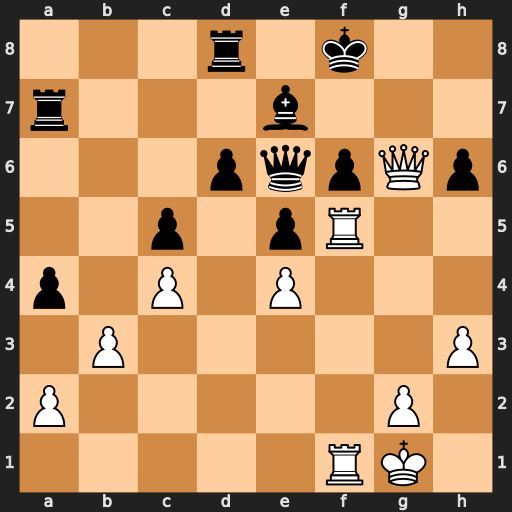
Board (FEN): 3r1k2/r3b3/3pqpQp/2p1pR2/p1P1P3/1P5P/P5P1/5RK1
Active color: w
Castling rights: -
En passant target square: -
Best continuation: Rxf6+ Bxf6 Rxf6+ Qxf6 Qxf6+